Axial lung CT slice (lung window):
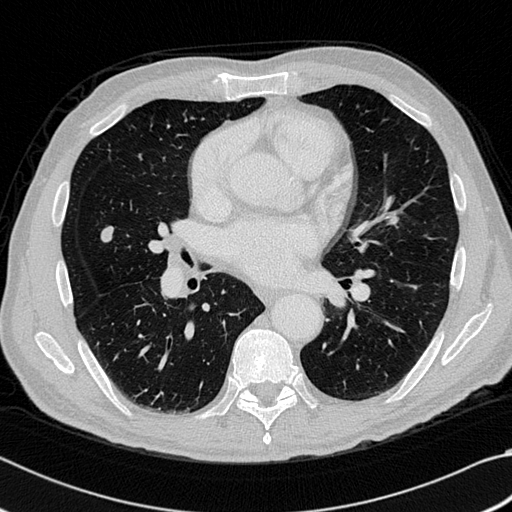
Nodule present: yes
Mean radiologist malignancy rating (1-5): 3